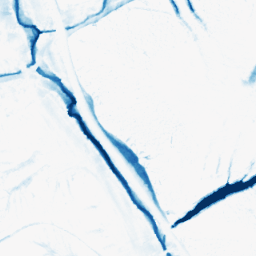
Category: morphological
Decomposition family: morphological
Decomposition parameters: operation: closing
size: 10
Upsampling method: bilinear
Upsampling parameters: scale: 8
Upsampling scale: 8